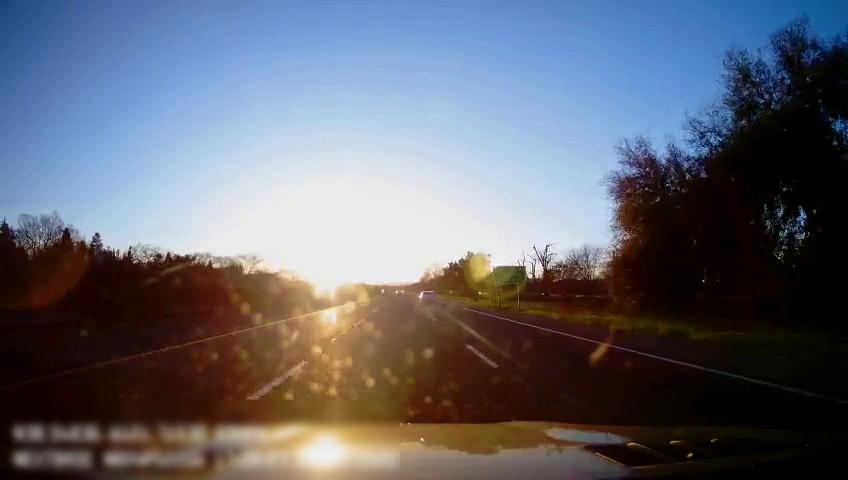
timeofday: Day
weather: Sunny
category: Drivable Space
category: Vehicles | Car
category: Lanes | Alternate Lane
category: Lanes | Current Lane
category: Lanes | Current Lane
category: Lanes | Alternate Lane
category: Traffic | Signs